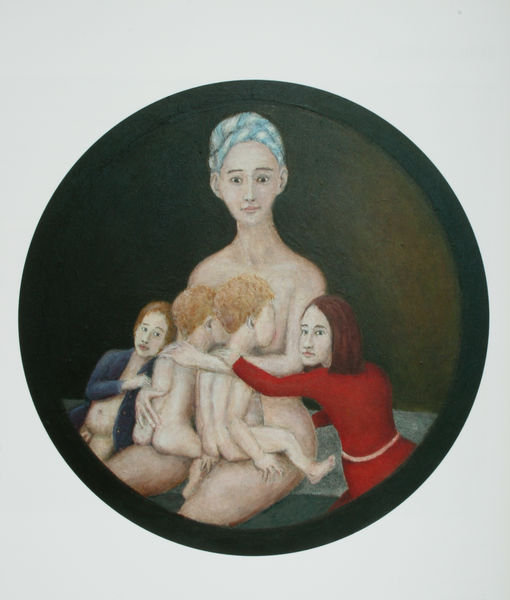
Künstler: Samuel Blaser
Standort: Zürich
Institution: Peter Kilchmann Gallery
Schlagwörter: akt, blau, haut, nackt, akte, frauen, mädchen, braun, brust, frau, frisur, grau, haar, blick, gürtel, rot, jacke, augen, hals, kind, mutter, tochter, kinder, kreis, rund, tondo, ansicht, modern, baby, kopftuch, schenkel, geschwister, kohle, stillen, hubi, turban, sohn, hubertus, säugling, muttertier, nähren, säugen, zwillinge, säuglinge, pimmel